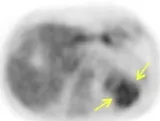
In the spleen (arrows).
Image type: radiology (pet)